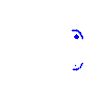
Particle: pion